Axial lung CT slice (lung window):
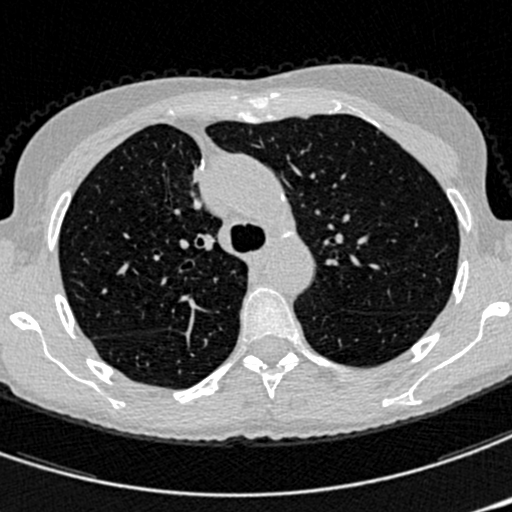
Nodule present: no